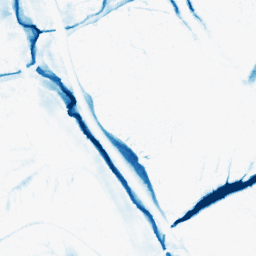
Category: morphological
Decomposition family: morphological_ellipse
Decomposition parameters: operation: closing
width: 20
height: 30
Upsampling method: sinc_hamming
Upsampling parameters: scale: 4
kernel_size: 16
Upsampling scale: 4